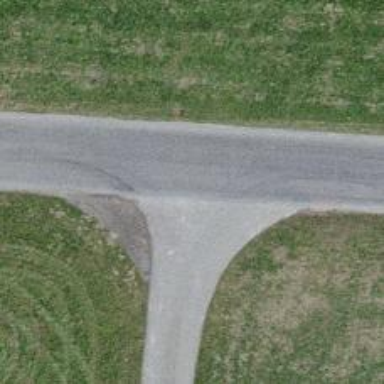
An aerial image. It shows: Smoothly paved residential road.